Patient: sex M, age 61
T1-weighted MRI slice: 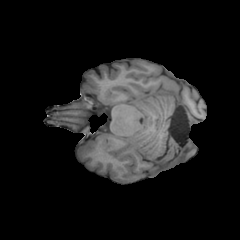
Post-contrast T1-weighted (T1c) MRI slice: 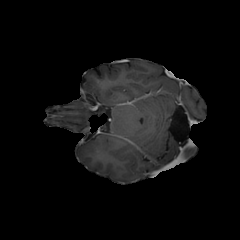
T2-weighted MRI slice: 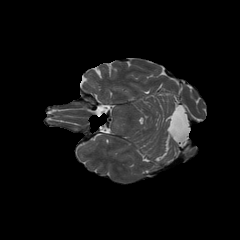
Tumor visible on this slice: no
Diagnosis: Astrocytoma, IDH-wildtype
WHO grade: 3